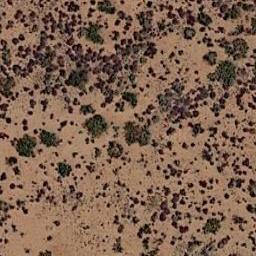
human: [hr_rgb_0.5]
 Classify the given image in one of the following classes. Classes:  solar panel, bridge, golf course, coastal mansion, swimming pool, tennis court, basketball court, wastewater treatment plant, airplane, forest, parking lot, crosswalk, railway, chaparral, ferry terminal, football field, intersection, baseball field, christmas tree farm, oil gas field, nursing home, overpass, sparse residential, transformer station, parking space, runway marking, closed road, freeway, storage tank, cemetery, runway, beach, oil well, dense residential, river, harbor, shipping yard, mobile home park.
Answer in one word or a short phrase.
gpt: chaparral